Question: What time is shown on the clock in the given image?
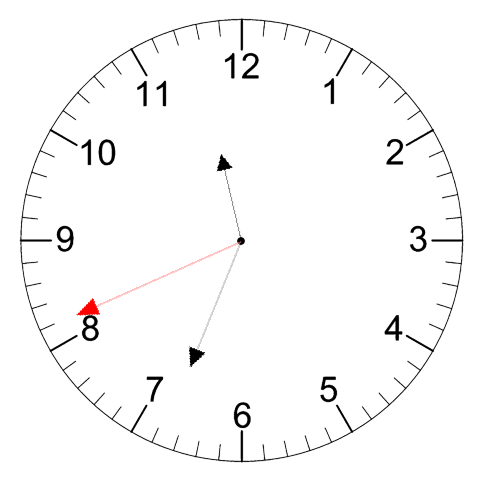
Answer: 11:33:41